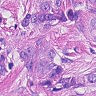
Metastatic tissue present: yes